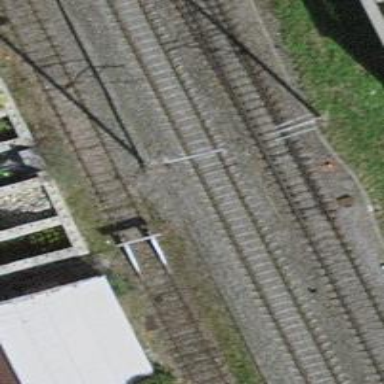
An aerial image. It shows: Railway buffer stop.